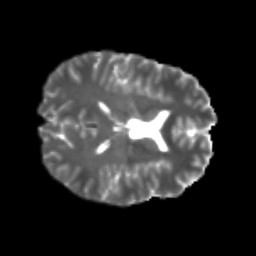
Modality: T2w
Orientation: axial
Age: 24
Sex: male
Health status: healthy
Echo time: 0.074 s